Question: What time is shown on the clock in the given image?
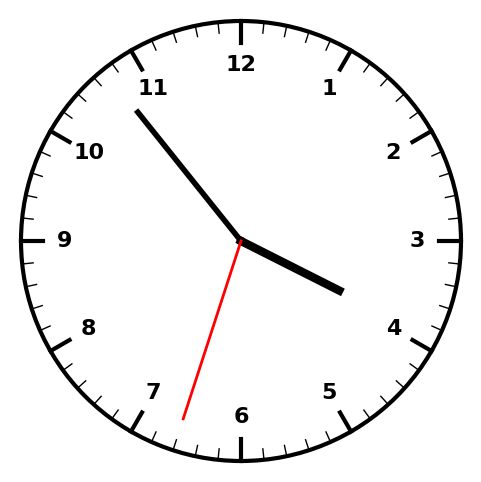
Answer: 03:53:33